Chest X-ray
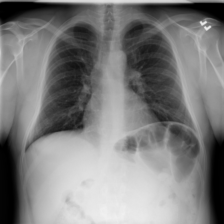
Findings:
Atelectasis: negative
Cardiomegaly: negative
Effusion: negative
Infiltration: negative
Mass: negative
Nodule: negative
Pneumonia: negative
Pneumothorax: negative
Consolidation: negative
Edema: negative
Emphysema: negative
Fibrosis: negative
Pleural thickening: negative
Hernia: negative